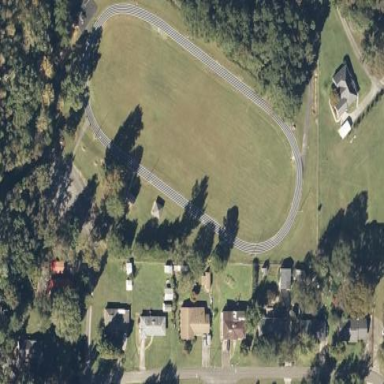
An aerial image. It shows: Track in leisure land.